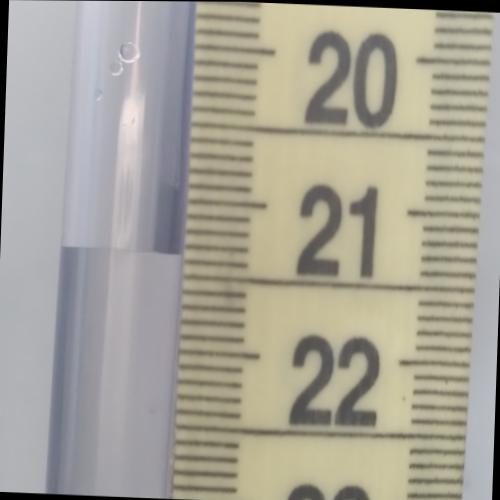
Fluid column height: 21.4 cm